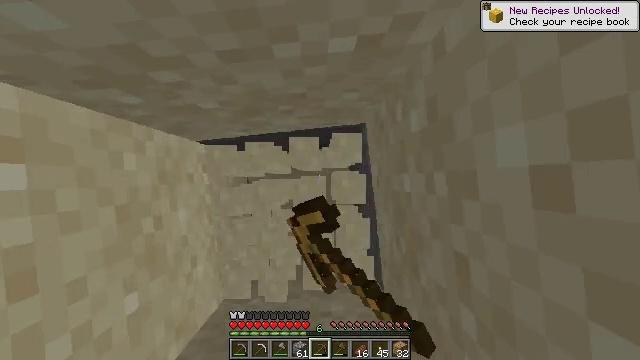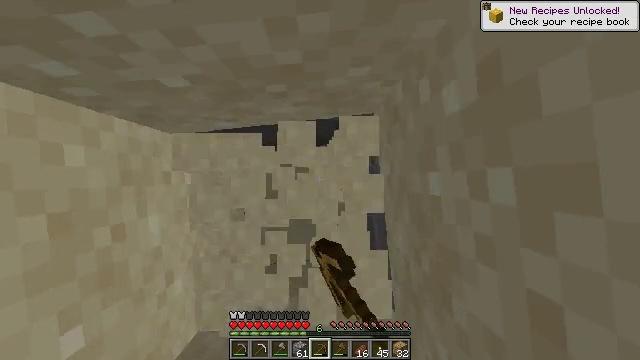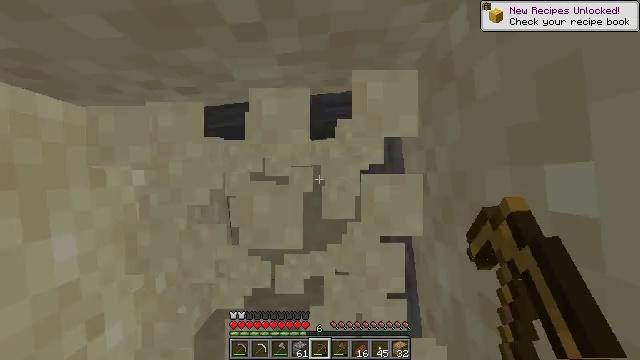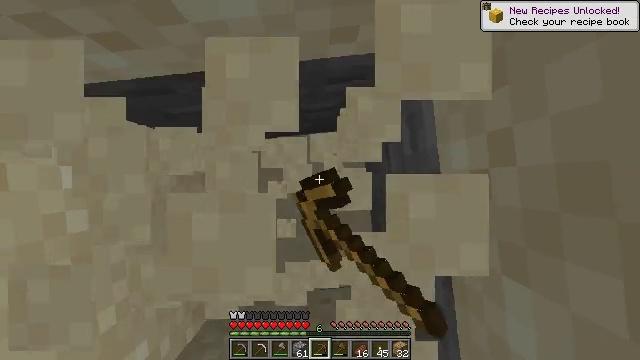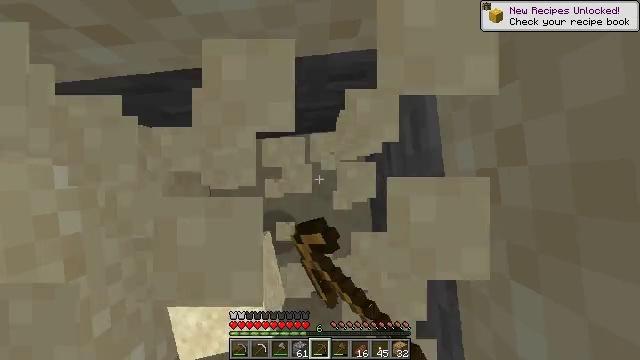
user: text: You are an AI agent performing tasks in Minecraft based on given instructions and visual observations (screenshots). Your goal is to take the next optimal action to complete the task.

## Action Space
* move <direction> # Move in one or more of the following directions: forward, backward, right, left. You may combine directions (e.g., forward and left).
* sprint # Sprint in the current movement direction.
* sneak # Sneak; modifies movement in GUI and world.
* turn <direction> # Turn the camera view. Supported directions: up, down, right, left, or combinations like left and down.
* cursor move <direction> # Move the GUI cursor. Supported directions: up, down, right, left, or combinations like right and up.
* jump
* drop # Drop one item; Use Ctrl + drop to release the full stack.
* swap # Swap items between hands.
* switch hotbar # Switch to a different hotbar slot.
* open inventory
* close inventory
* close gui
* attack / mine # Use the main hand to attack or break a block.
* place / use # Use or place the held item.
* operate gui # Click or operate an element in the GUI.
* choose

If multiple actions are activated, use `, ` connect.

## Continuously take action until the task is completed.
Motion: motion action
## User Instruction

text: Dig up some sand.
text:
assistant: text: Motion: attack / mine
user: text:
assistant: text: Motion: attack / mine
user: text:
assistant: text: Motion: attack / mine
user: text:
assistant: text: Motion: attack / mine
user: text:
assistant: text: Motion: attack / mine